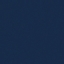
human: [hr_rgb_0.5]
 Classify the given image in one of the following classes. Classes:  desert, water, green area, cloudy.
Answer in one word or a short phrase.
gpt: water